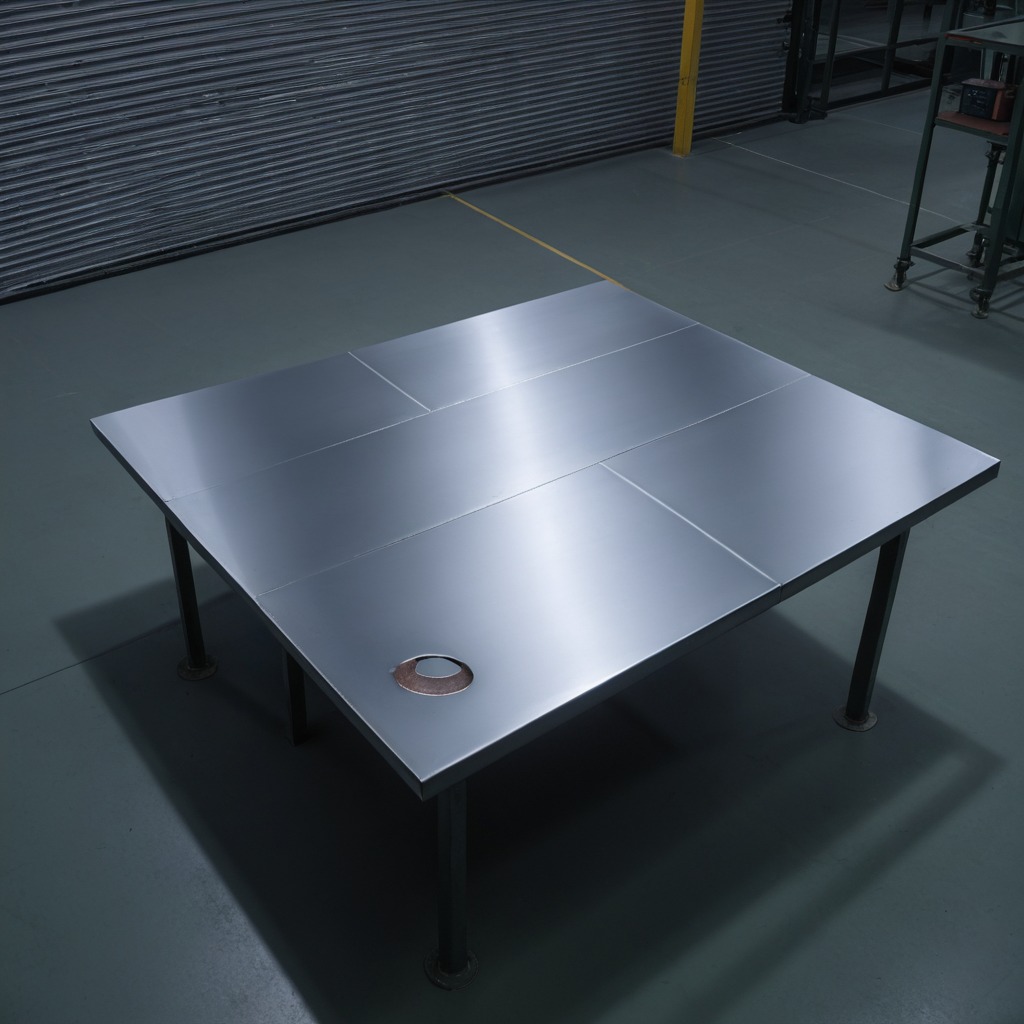
A flat metal washer is lying on a clean empty table in a basement in the evening soft directional lighting on the tabletop realistic grain studio-quality clarity centered framing